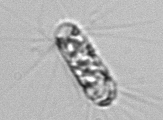
Label: Corethron_hystrix